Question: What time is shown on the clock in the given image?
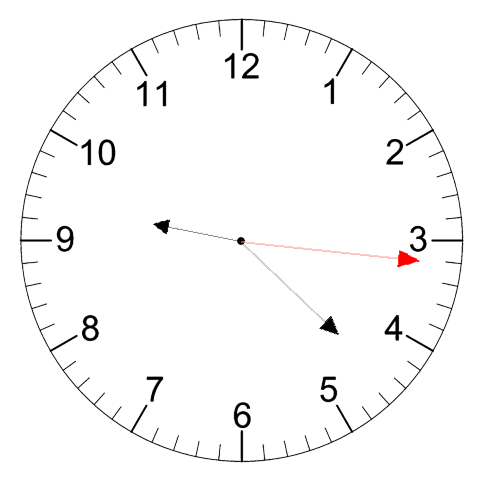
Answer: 09:22:16